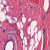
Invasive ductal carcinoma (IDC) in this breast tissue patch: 0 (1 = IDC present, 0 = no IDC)